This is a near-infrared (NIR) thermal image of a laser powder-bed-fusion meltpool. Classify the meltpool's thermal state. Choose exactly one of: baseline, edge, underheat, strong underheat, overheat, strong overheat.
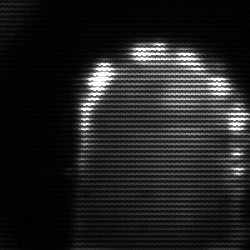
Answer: baseline